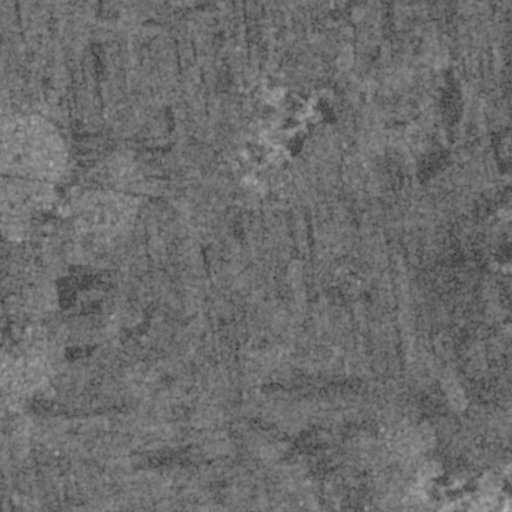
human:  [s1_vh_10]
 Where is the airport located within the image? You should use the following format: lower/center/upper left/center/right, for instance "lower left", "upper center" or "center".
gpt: The airport is located in the upper right of the image.
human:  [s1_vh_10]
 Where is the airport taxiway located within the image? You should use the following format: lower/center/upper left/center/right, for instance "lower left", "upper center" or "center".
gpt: The airport taxiway is located in the center right of the image.
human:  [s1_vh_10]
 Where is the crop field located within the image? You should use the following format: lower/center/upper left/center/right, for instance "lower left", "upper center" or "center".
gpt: There is no crop field in the image.

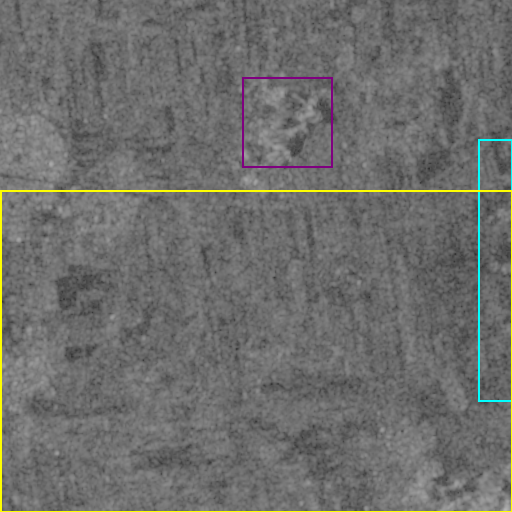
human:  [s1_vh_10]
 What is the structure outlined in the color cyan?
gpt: The structure outlined in cyan is an airport.
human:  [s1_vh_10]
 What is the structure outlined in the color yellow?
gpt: The structure outlined in yellow is a crop field.
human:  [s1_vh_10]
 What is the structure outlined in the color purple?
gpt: The structure outlined in purple is a quarry.
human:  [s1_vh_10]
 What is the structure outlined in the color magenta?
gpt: There is no magenta outline.